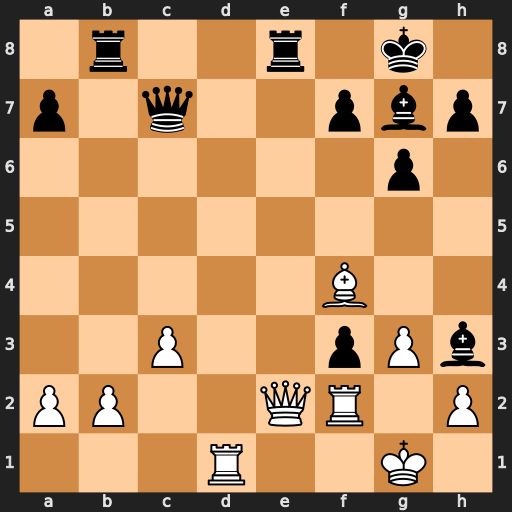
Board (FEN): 1r2r1k1/p1q2pbp/6p1/8/5B2/2P2pPb/PP2QR1P/3R2K1
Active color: w
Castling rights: -
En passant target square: -
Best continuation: Qxe8+ Rxe8 Bxc7